Question: I have "orderStatus" node type integer in my database, and I need to query it by its value(0, 1, 2, etc.). It works okay if I user orderByChild("orderStatus"), but I don't want to be downloading all data and order it, I just want to download data with specific "orderStatus". That's where I run to my problem, when I put equalTo(statusInteger) I don't get any data from the database.
What am I doing wrong, am I using equalTo wrong or something?
'''
DatabaseReference databaseReference = FirebaseDatabase.getInstance().getReference("Orders");
Query orderRef = databaseReference
.child(restaurantId)
.orderByChild("orderStatus")
.equalTo(0);
orderRef.addListenerForSingleValueEvent...
'''

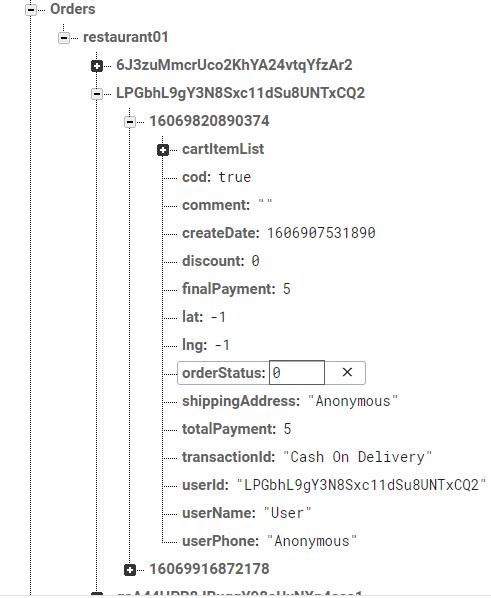
Answer: To be able to query the database by a specific property, you need to add all child names that exist in that particular hierarchy. In your query, you are missing a child. Between the "restaurantId" node and the actual 'Order' object, which holds the "orderStatus" property, there is one more node, which is "LPG ... CQ2", and I'm assuming the UID of the logged-in user. To make it work, please use the following lines of code:
'''
String uid = FirebaseAuth.getInstance().getCurrentUser().getUid();
DatabaseReference rootRef = FirebaseDatabase.getInstance().getReference();
DatabaseReference uidRef = rootRef.child("Orders").child("Restaurant01").child(uid);
Query orderStatusQuery = uidRef.orderByChild("orderStatus").equalTo(0);
ValueEventListener valueEventListener = new ValueEventListener() {
@Override
public void onDataChange(DataSnapshot dataSnapshot) {
for(DataSnapshot ds : dataSnapshot.getChildren()) {
String userName = ds.child("userName").getValue(String.class);
Log.d("TAG", userName);
}
}
@Override
public void onCancelled(@NonNull DatabaseError databaseError) {
Log.d("TAG", databaseError.getMessage()); //Don't ignore potential errors!
}
};
orderStatusQuery.addListenerForSingleValueEvent(valueEventListener);
'''
The result in the logcat will be:
'''
User
'''
According to your comment, what you are looking for it's actually not possible with your actual database structure. Besides that, filtering on the client it's definitely not an option in this scenario.
However, the best I can think of is to create another node that stores all orders, of all users. In this way, you can query using ".orderByChild("orderStatus").equalTo(0)" and you'll get the desired results. This practice is called denormalization and is a common practice when it comes to Firebase. For a better understanding, I recommend you see this video, <URL>.